Тонкое проволочное кольцо массы $M$ стоит на горизонтальной плоскости (см. рисунок).  По кольцу могут скользить без трения две одинаковые бусинки массой $m$ каждая. В начальный момент времени бусинки находятся вблизи верхней точки кольца. Их одновременно отпускают, и они начинают двигаться симметрично.
При каком отношении масс $n = m/M$ кольцо оторвётся от плоскости?
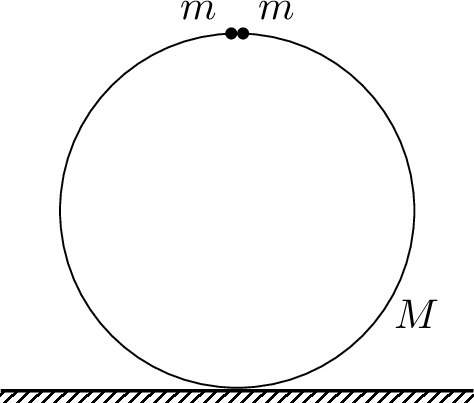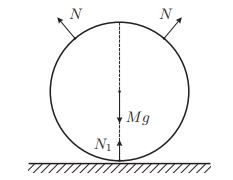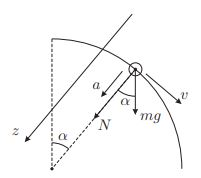
Решение: В силу симметрии системы, при движении бусинок кольцо не будет смещаться по горизонтали. Для отрыва кольца от плоскости необходимо, чтобы $N_{1}=0$ (см. рисунок).  Это возможно, если силы реакции со стороны бусинок на кольцо$N$ направлены от центра. К этому моменту времени каждая тз бусинок сместится от вертикали на угол $\alpha$ (см. рисунок ниже).  Тогда по второму закону Ньютона для каждой из них будет справедливо соотношение: $$ m\frac{v^{2}}{R}=N+mg\cos \alpha, $$ где $N$ — сила, действующая на бусинку со стороны кольца. Согласно закону сохранения энергии, верно равенство: $$ m\frac{v^{2}}{R}=mgR(1-\cos \alpha). $$ Решая совместно эти уравнения, получим: $$ N=mg(2-3\cos \alpha). $$ Для момента отрыва кольца: $$ 2N\cos \alpha=Mg. $$ Из полученного выражения можно найти отношение $m/M$: $$ \frac{m}{M}=\frac{1}{2(2\cos \alpha-3\cos^{2} \alpha)}. $$ В знаменателе квадратичная зависимость с максимумом при $\cos \alpha = 1/3$, при этом $m/M=3/2$. Следовательно, отрыв происходит при $$ \frac{m}{M}\geqslant \frac{3}{2}. $$
Ответ: $$ \frac{m}{M} \geqslant \frac{3}{2}. $$
Темы:
T, Механика, Динамика, Всероссийские, Движение по окружности